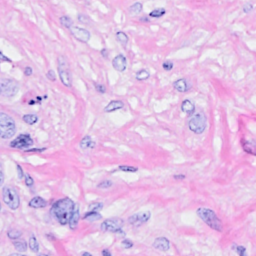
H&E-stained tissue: Breast